Field crop: maize
Growth stage: 1
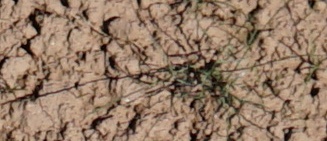
Species: lolium